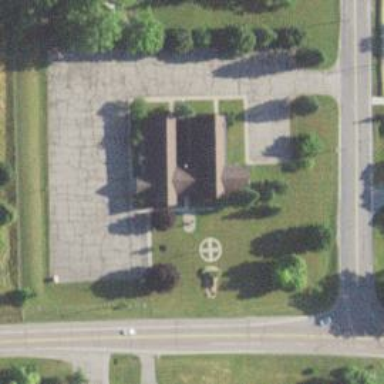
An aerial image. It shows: Place of worship.